Question: I have this column of data in a 'DataFrame' (just shown here in a 'CSV' file):

What I am trying to do is extract all the data within the brackets and also include the brackets so each row looks something like this
'''
[GO:<PHONE>],[GO:<PHONE>],[GO:<PHONE>],[GO:<PHONE>],etc...
'''
This is the code I have so far but I always end up with a blank column:
'''
df['go_molecular_function'] = df['go_molecular_function'].str.extract(r"\((A-Za-z+)\)", expand=False)
'''
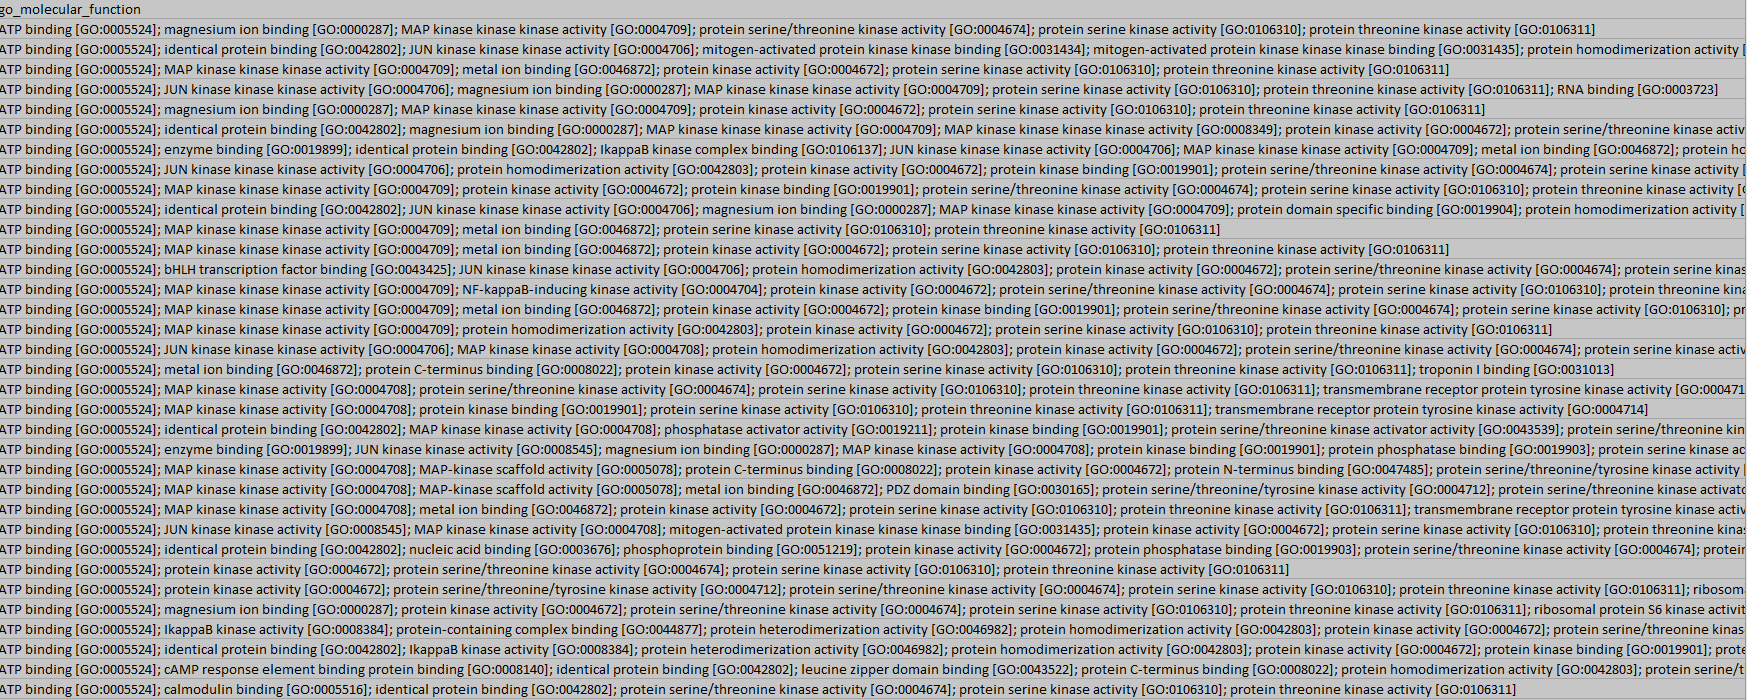
Answer: I figured it out I used this code
'''
df['go_molecular_function'] = df['go_molecular_function'].str.findall(r"(?<=\[)([^]]+)(?=\])")
'''
<URL>